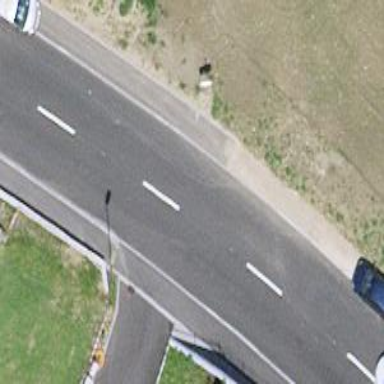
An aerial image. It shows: Tertiary road with asphalt surface and sidewalk on the left.